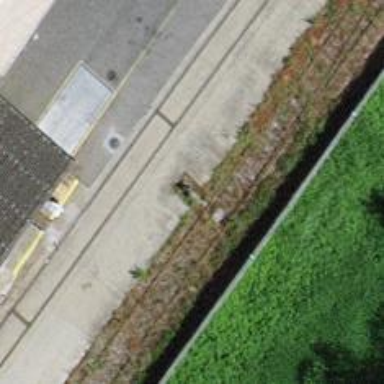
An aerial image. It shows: Railway switch.